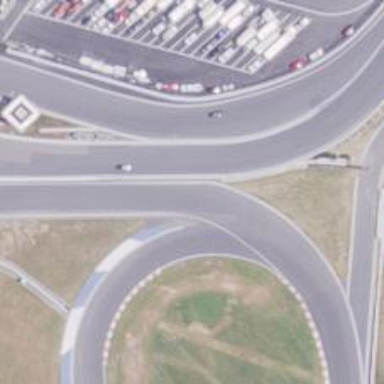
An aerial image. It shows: Raceway for motor sports.